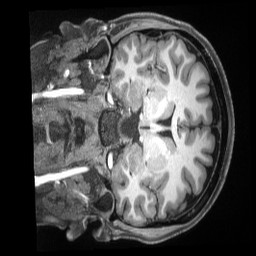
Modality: T1w
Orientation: coronal
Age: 26
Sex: female
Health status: ill
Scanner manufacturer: siemens
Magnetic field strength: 3 T
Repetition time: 2.5 s
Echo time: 0.00181 s